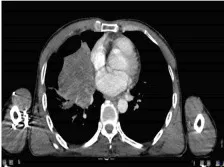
Serial CT and MRI of the case. (D,E) CT after 3 months of osimertinib therapy with progressive disease of the lung.
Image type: radiology (ct)